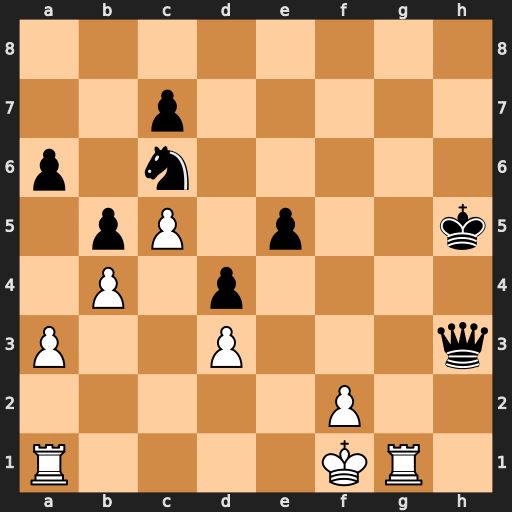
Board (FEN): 8/2p5/p1n5/1pP1p2k/1P1p4/P2P3q/5P2/R4KR1
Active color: w
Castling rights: -
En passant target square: -
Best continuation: Ke2 e4 Rh1 exd3+ Kd2